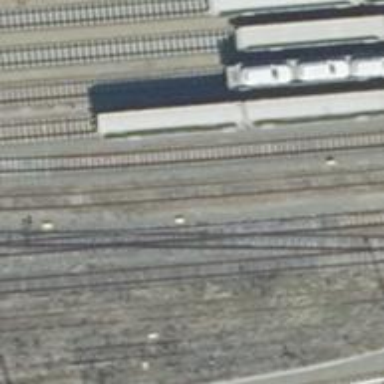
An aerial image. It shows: Railway switch.